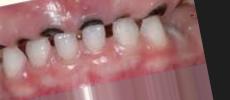
Condition: Caries